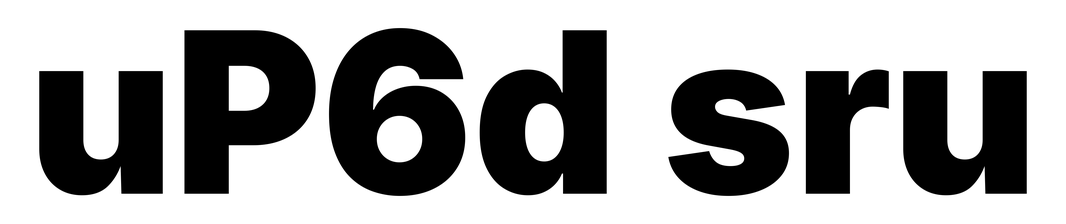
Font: Inter_Black